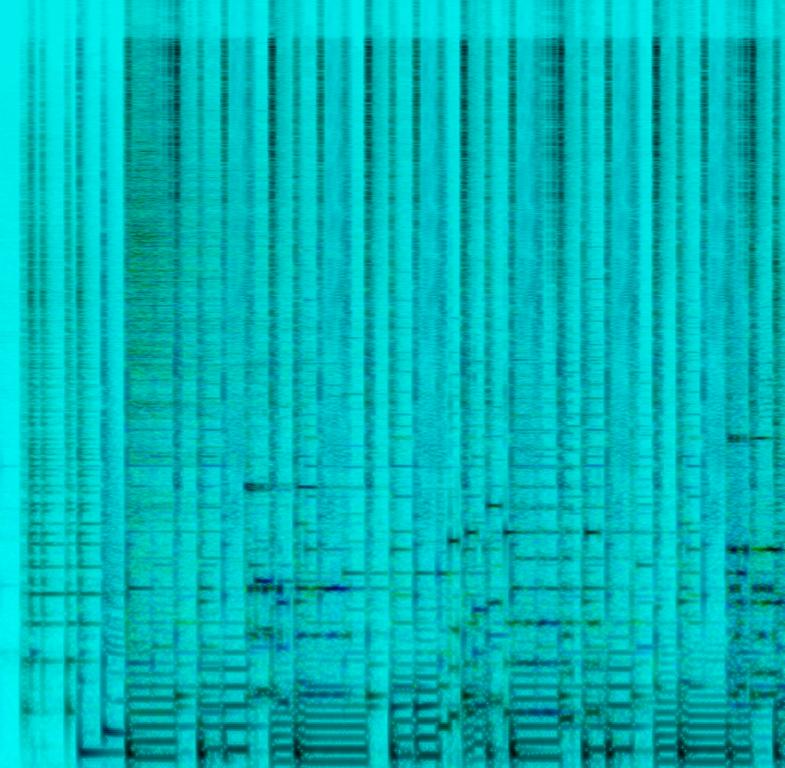
The song is an instrumental. The song is medium tempo with various Latin percussion playing groovily to the sounds of a Rhodes organ melody. The song is romantic and passionate. The soundtrack is a demonstration for a  keyboard model.